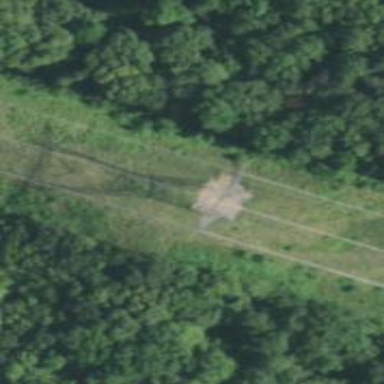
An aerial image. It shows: Lattice structure tower.